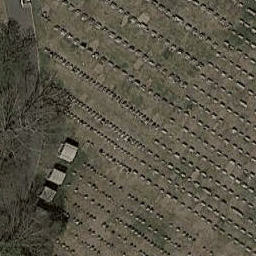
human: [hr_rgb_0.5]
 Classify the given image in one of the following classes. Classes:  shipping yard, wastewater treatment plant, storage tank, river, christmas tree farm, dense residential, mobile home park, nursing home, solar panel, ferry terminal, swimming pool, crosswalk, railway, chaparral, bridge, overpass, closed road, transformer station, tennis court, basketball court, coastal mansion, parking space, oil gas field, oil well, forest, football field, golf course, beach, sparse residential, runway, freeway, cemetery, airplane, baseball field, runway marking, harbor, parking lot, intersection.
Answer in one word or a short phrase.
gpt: cemetery